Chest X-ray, PA view. Patient: 52 years old, sex F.
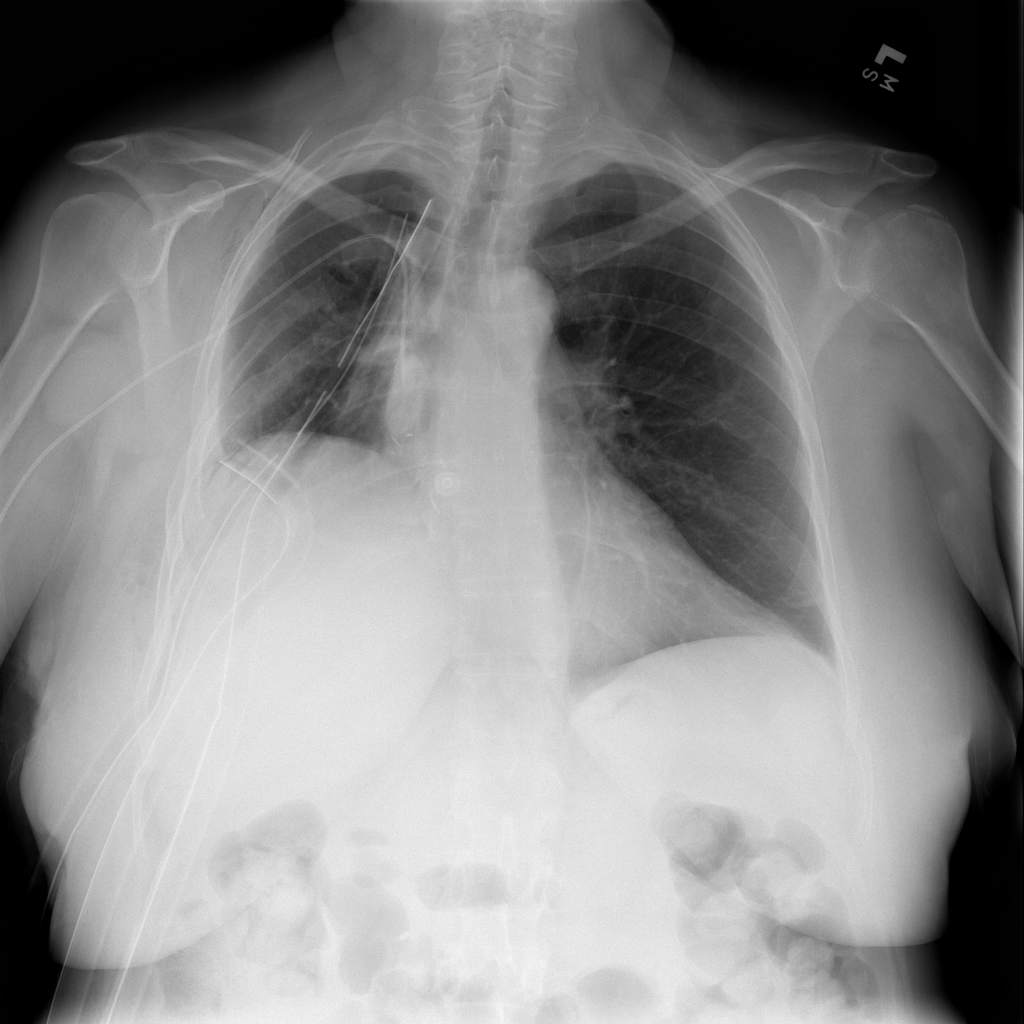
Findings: No Finding